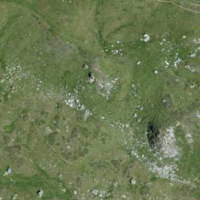
EUNIS habitat code: 31
Species observed at this site:
Leontopodium nivale